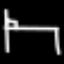
Label: bed